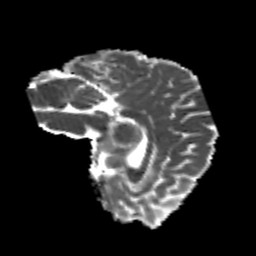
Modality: MD
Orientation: sagittal
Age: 22
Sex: male
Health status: healthy
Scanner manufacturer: philips
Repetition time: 7.391 s
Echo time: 0.08599 s